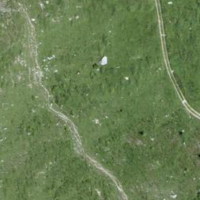
EUNIS habitat code: 26
Species observed at this site:
Oenanthe oenanthe